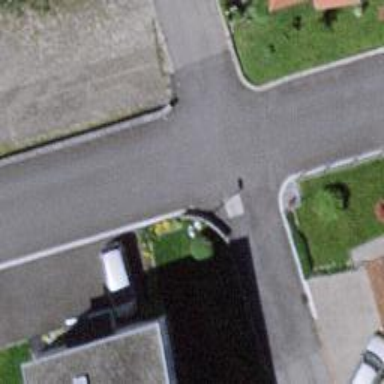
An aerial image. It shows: Asphalt road in residential area.